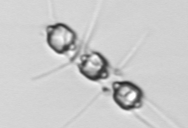
Label: Chaetoceros_didymus